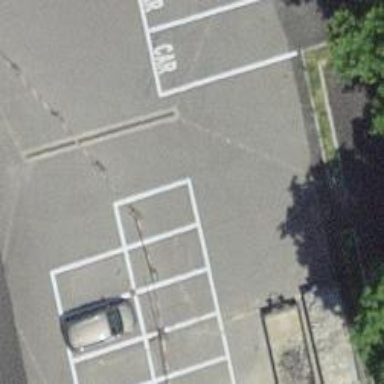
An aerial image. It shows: Asphalt parking aisle along service road.